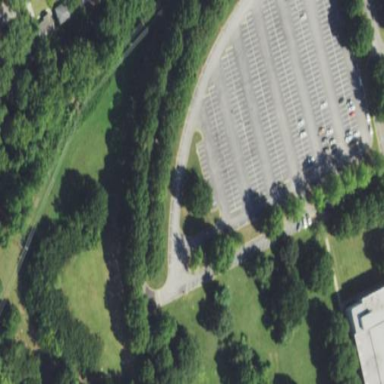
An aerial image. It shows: Parking area with surface.